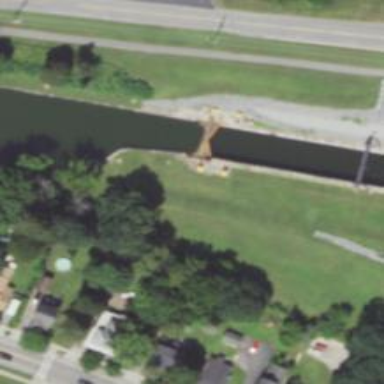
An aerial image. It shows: Lock gate on waterway.